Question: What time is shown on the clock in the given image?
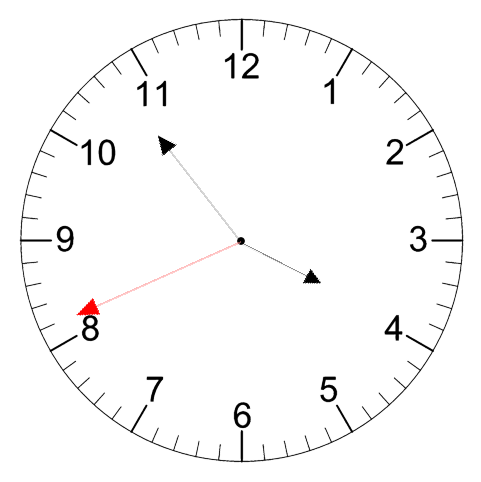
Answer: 03:53:41